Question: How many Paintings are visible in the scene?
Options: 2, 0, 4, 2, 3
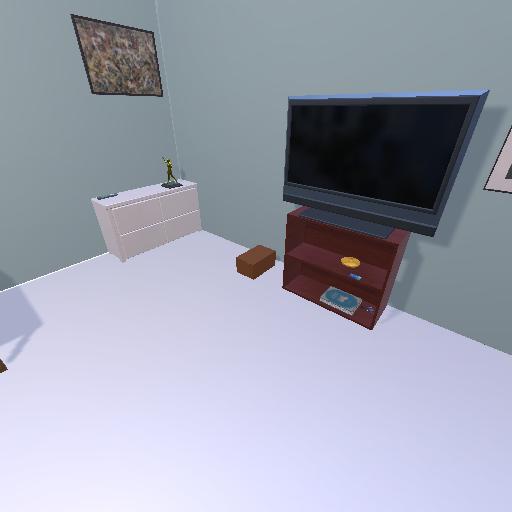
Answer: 2